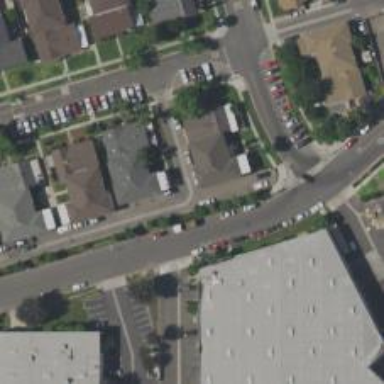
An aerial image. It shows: Alleyway designated as service road.